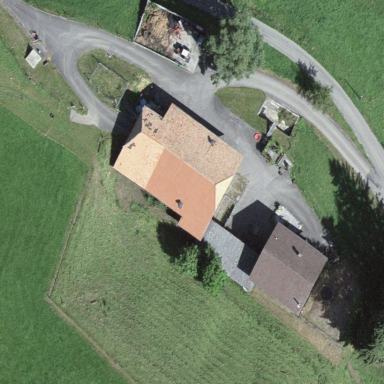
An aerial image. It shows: Farmyard area.